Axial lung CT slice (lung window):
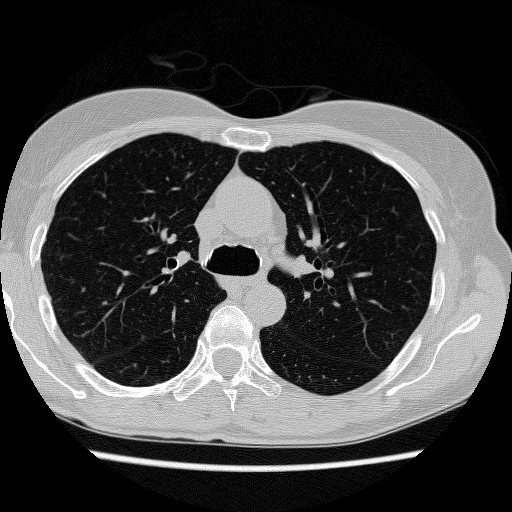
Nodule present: no